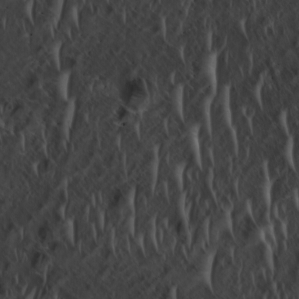
Label: non_frost